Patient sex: M
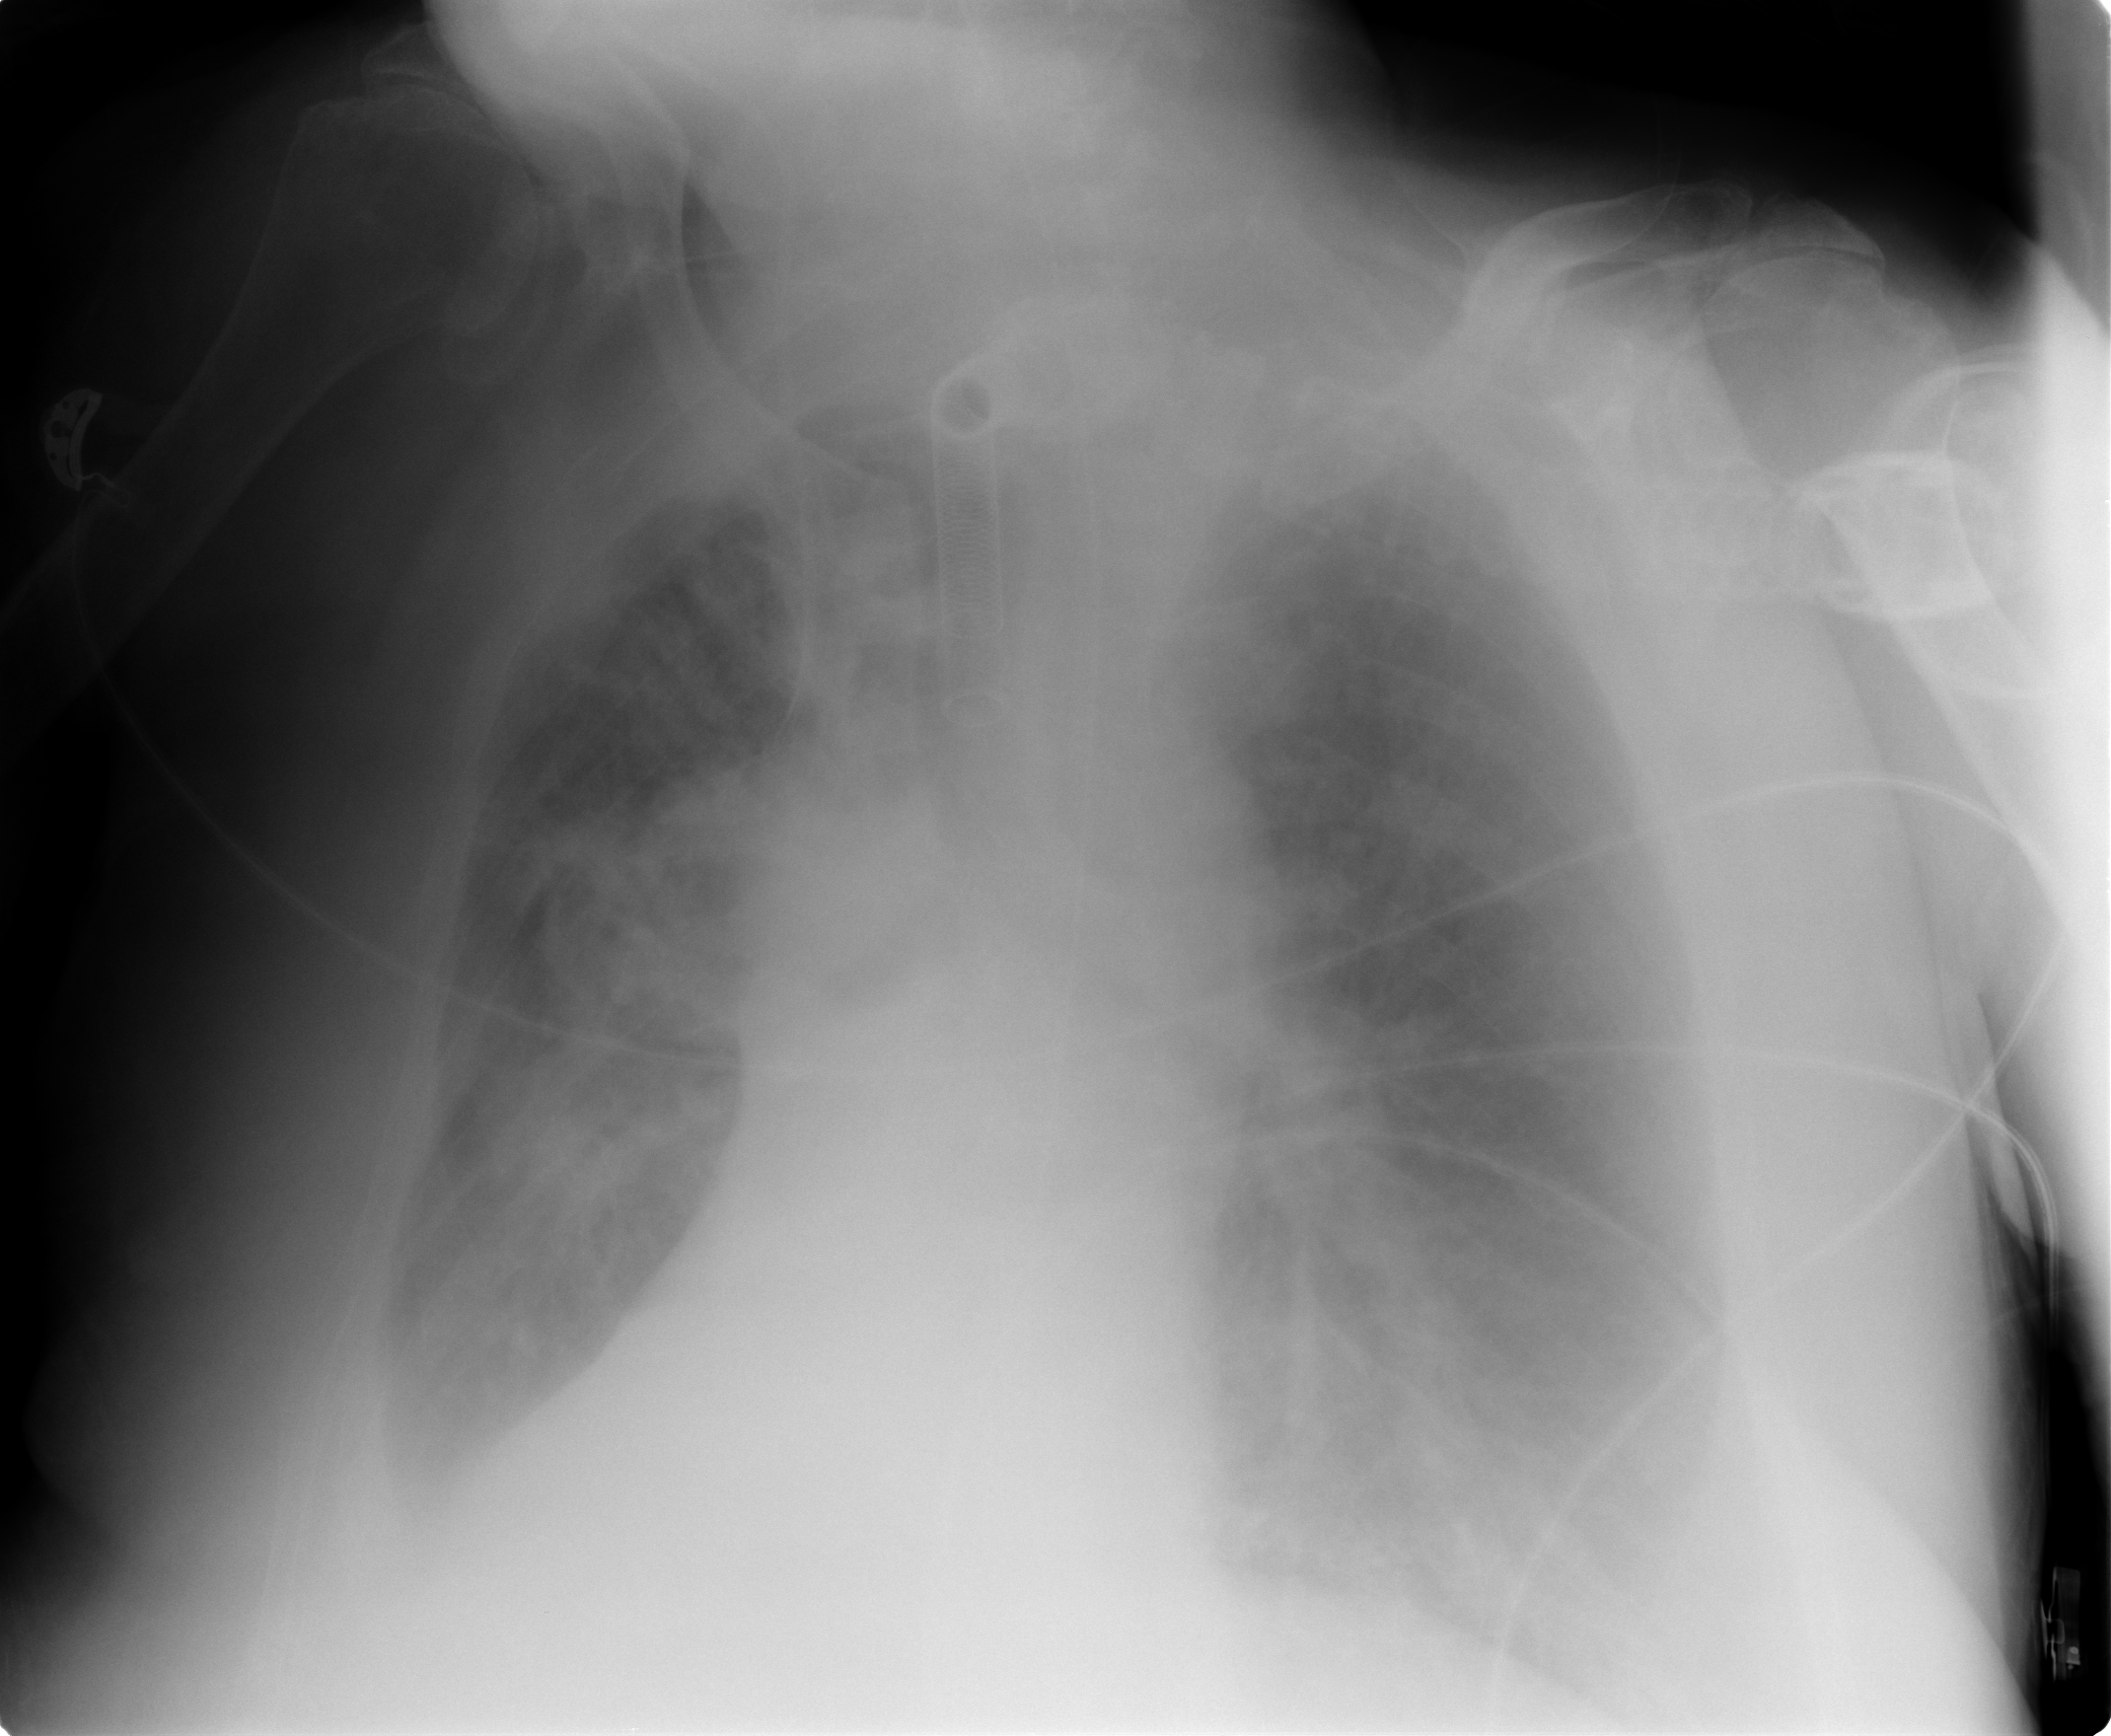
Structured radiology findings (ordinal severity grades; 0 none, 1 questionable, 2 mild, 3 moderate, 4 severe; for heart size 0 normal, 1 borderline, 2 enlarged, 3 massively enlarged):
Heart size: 1
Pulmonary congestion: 3
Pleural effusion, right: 3
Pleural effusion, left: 3
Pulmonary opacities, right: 3
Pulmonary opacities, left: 3
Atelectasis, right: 3
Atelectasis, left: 3